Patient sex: F
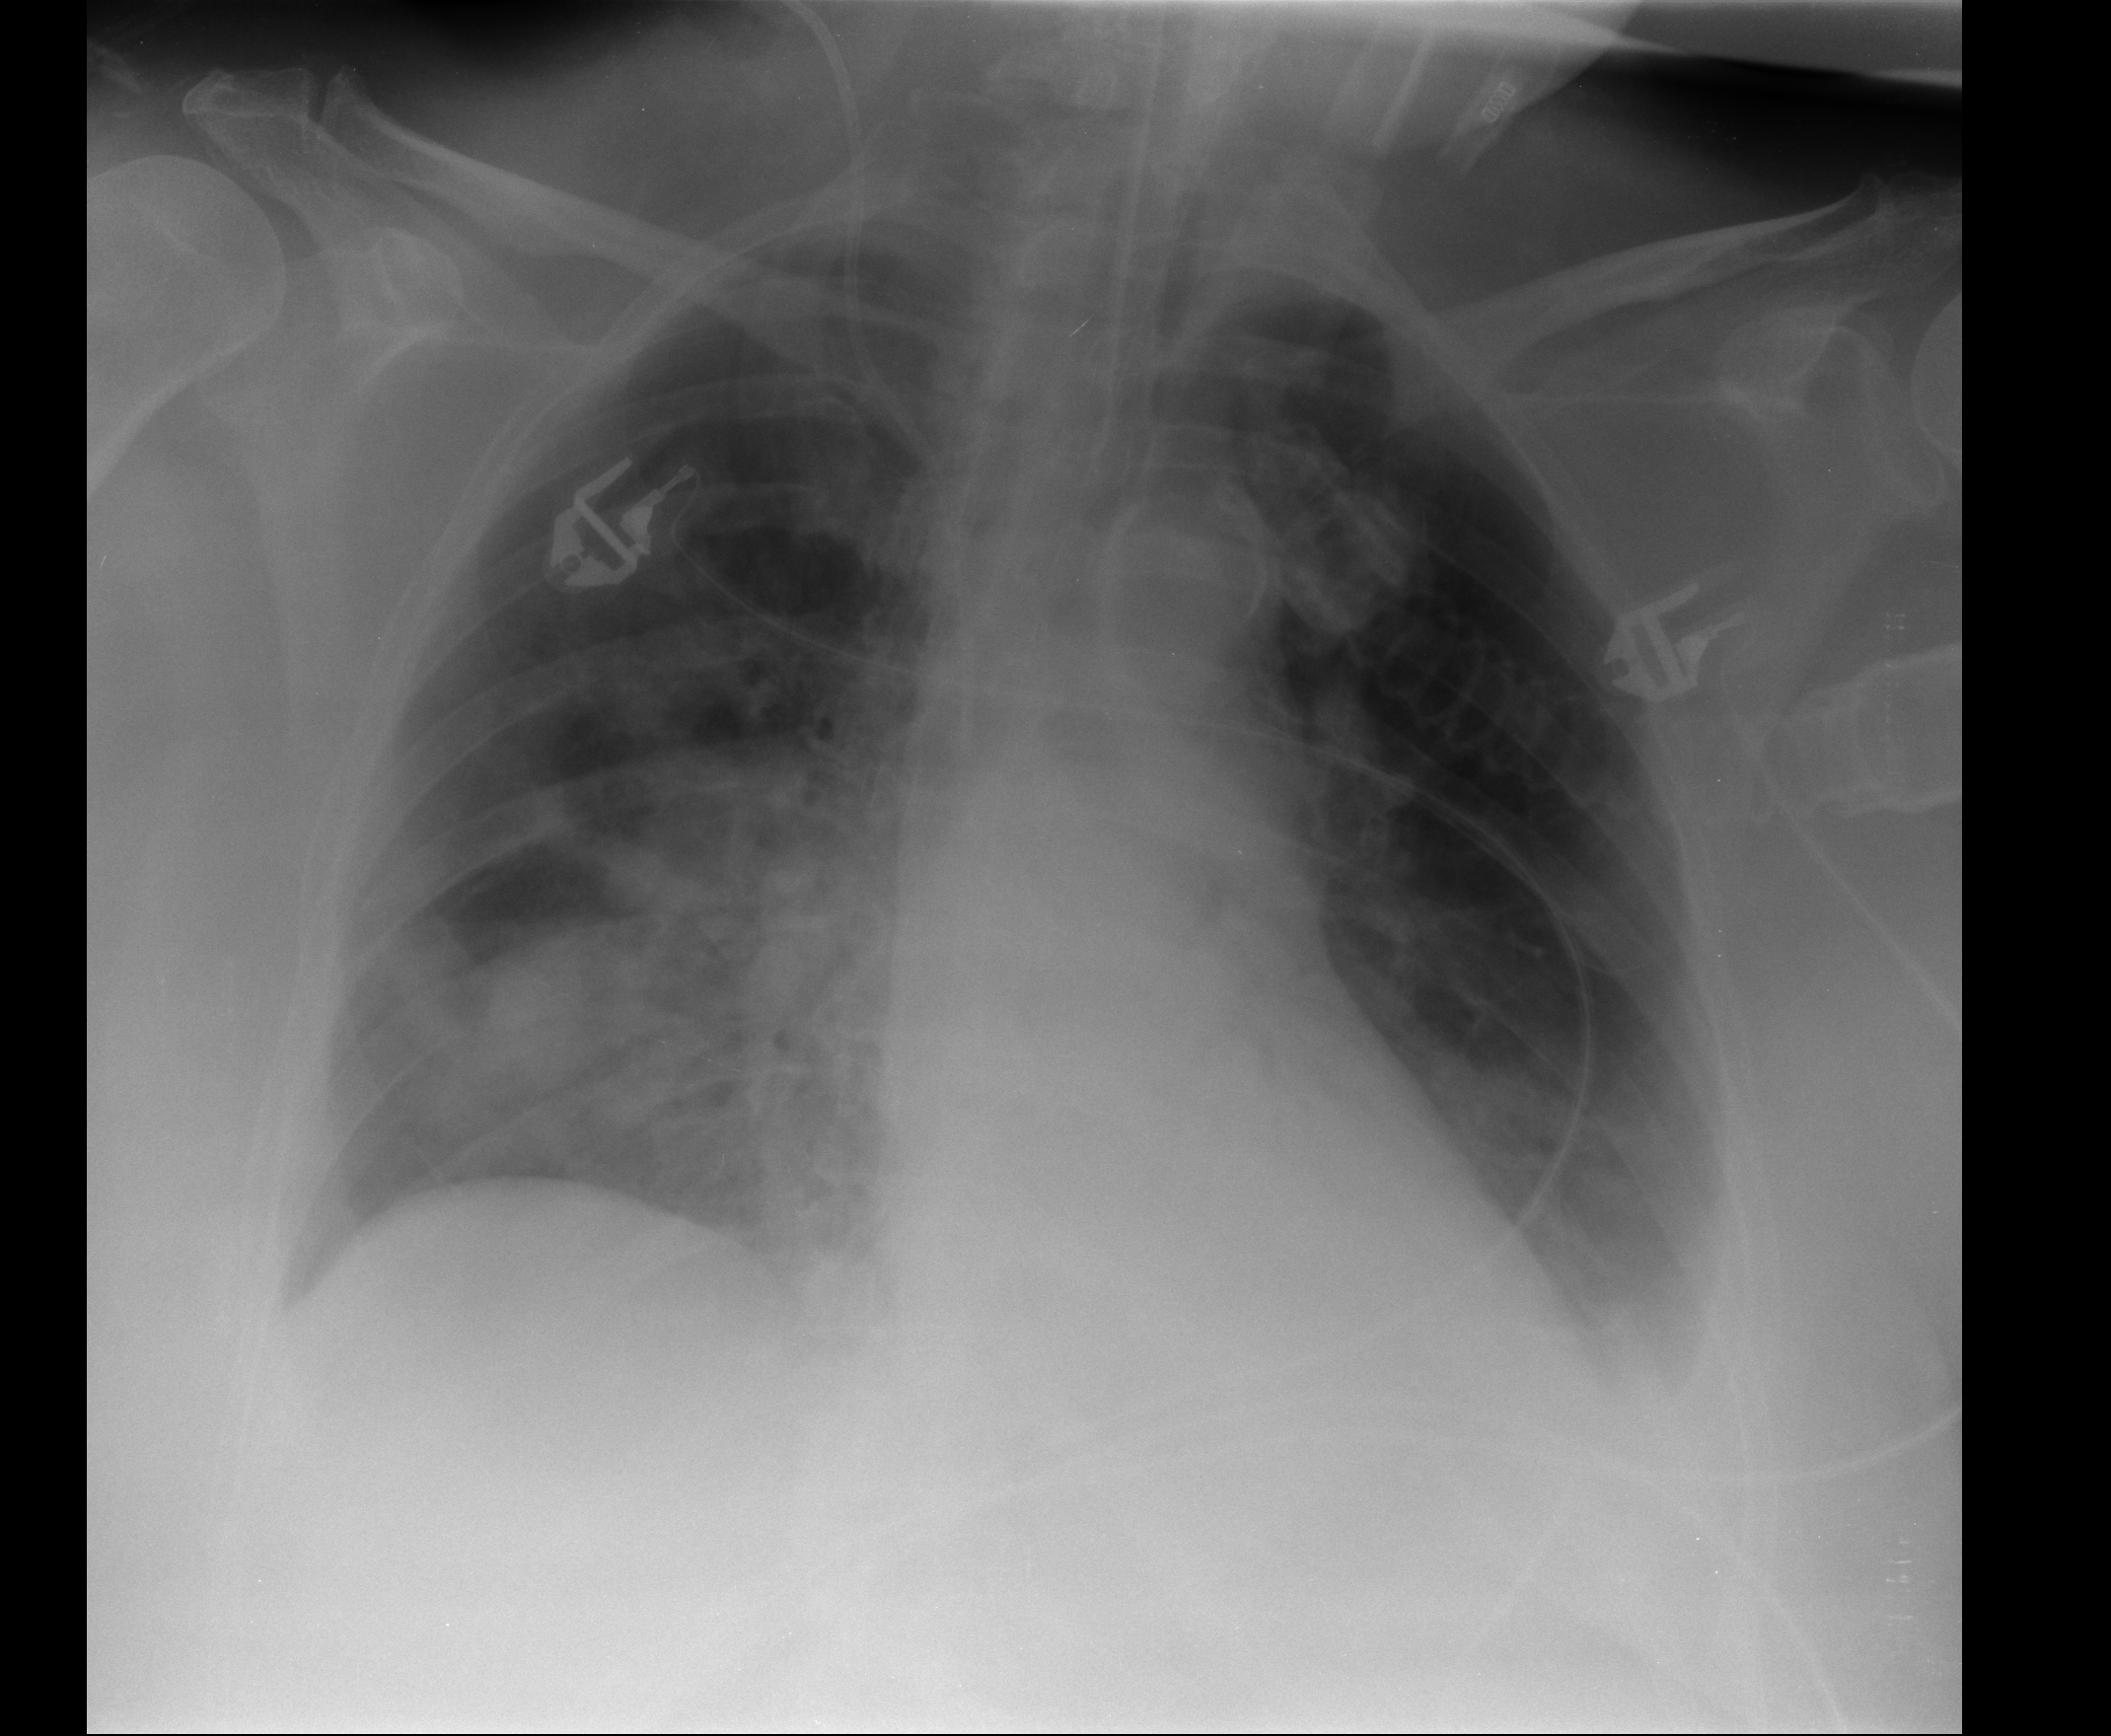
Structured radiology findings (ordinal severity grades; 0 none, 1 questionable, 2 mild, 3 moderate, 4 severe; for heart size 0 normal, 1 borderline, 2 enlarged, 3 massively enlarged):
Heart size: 0
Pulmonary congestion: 0
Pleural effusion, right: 1
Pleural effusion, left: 2
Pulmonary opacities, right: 3
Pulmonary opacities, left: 0
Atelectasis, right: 1
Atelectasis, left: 0